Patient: sex M, age 40
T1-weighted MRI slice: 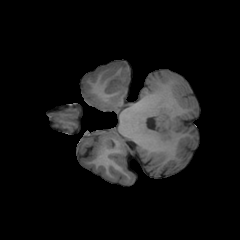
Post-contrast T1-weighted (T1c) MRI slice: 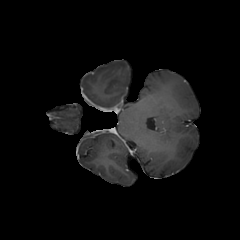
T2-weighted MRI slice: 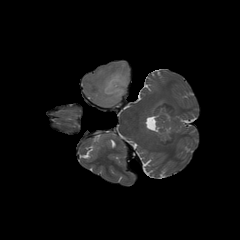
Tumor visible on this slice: yes
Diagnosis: Astrocytoma, IDH-mutant
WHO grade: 3